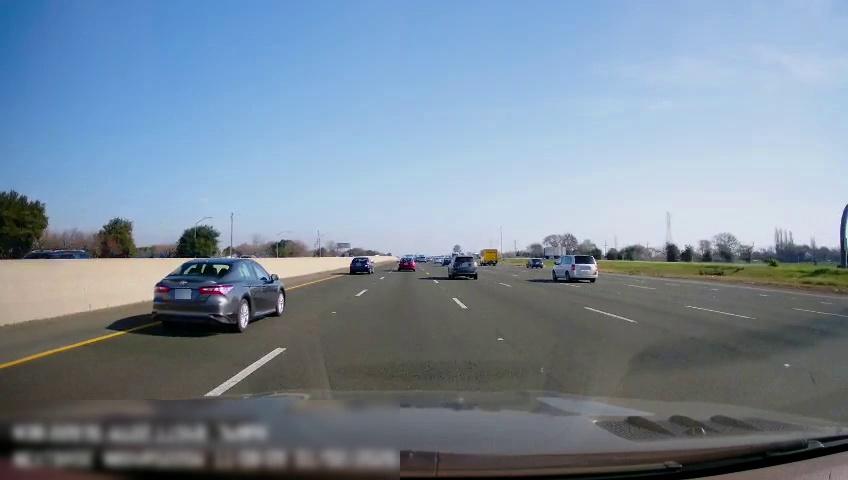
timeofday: Day
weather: Sunny
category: Drivable Space
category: Drivable Space
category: Vehicles | SUV
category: Vehicles | Truck
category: Vehicles | SUV
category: Vehicles | Van
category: Vehicles | Car
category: Vehicles | Car
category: Vehicles | Car
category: Vehicles | Truck
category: Vehicles | Car
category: Lanes | Alternate Lane
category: Lanes | Current Lane
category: Lanes | Current Lane
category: Lanes | Alternate Lane
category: Lanes | Alternate Lane
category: Lanes | Alternate Lane
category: Lanes | Alternate Lane
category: Lanes | Alternate Lane
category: Traffic | Signs